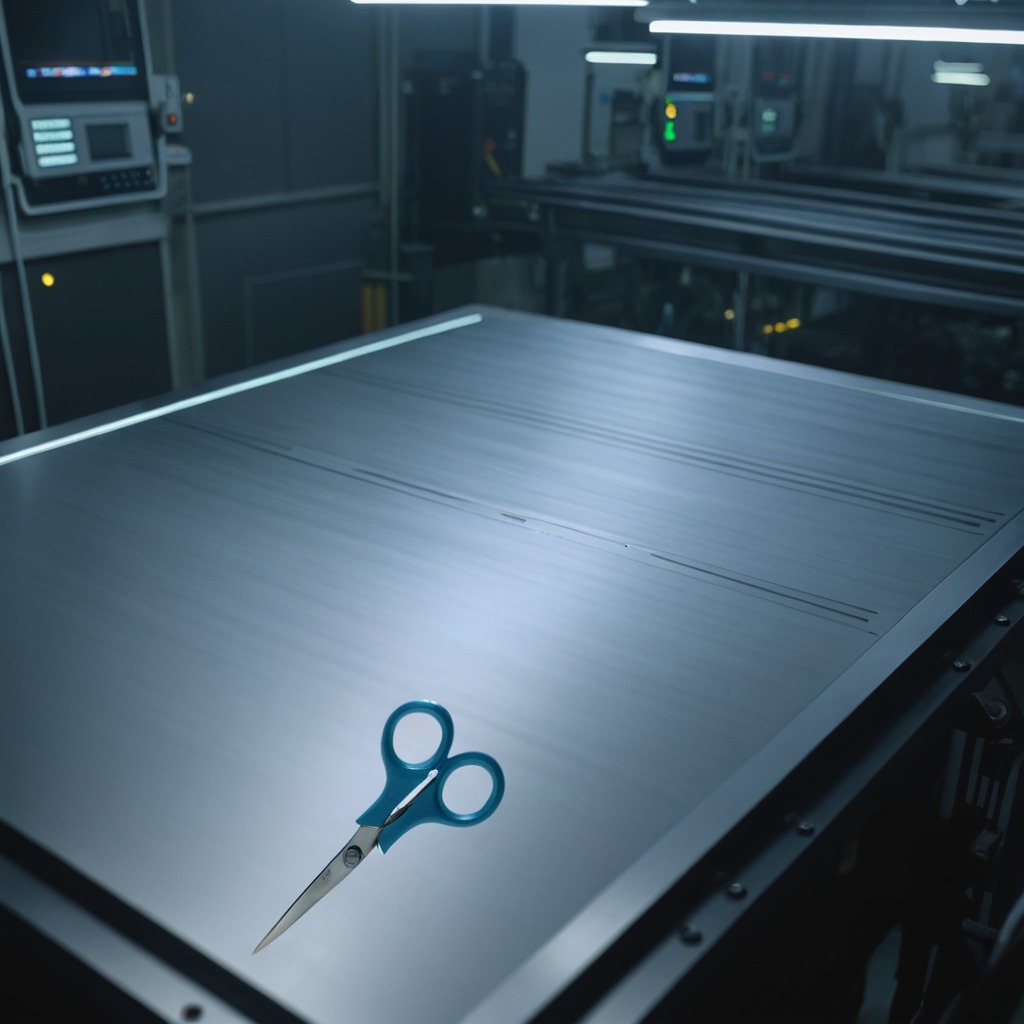
A scissor lies on the metal table in a machine shop under fluorescent lights.